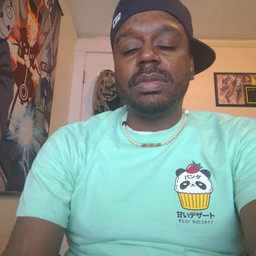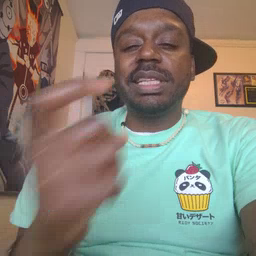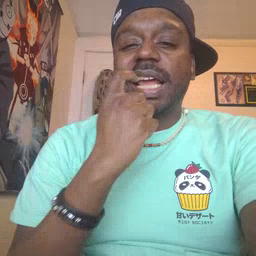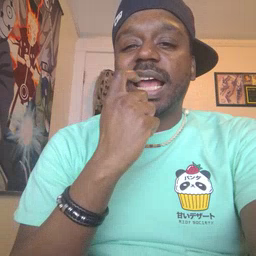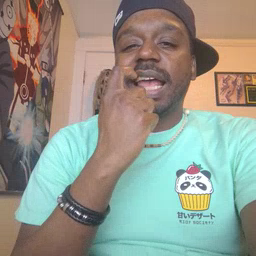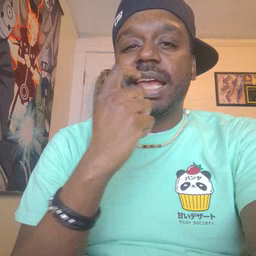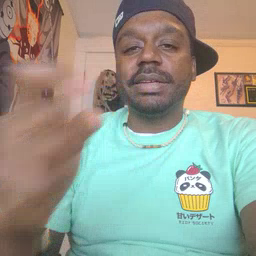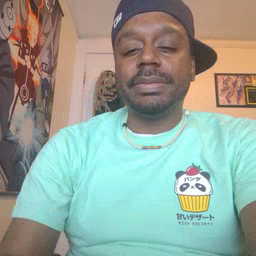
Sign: glasswindow